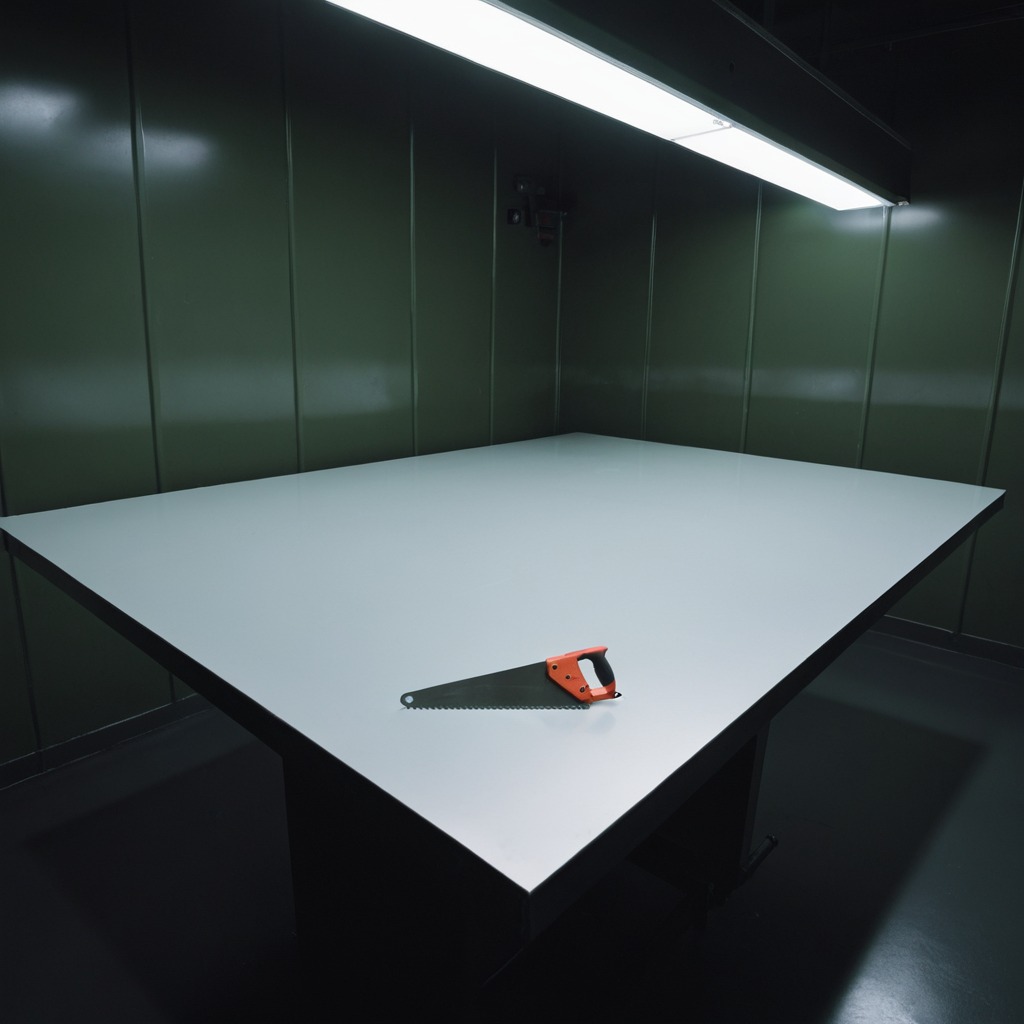
A metal saw is lying on the clean empty table in a railway signal maintenance room lit by harsh overhead fluorescents.